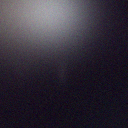
Screen state: off